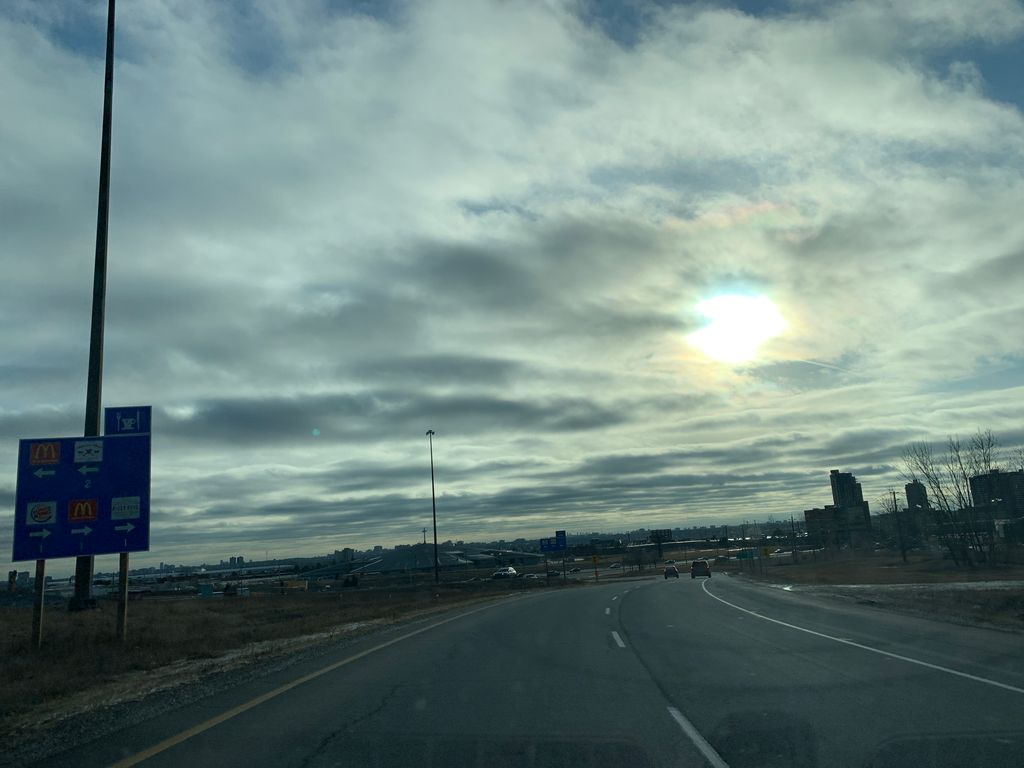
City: toronto